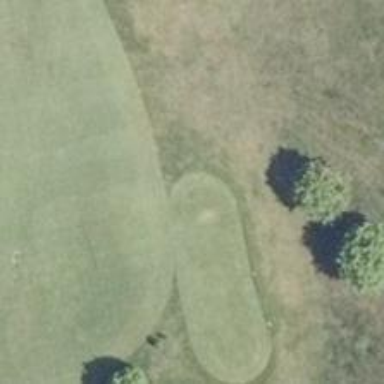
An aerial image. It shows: Golf tee.